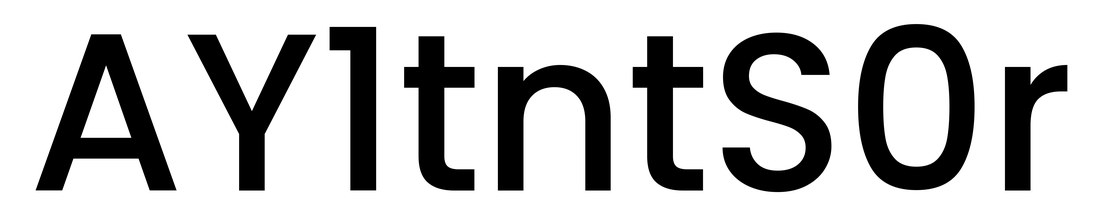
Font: Poppins-Medium